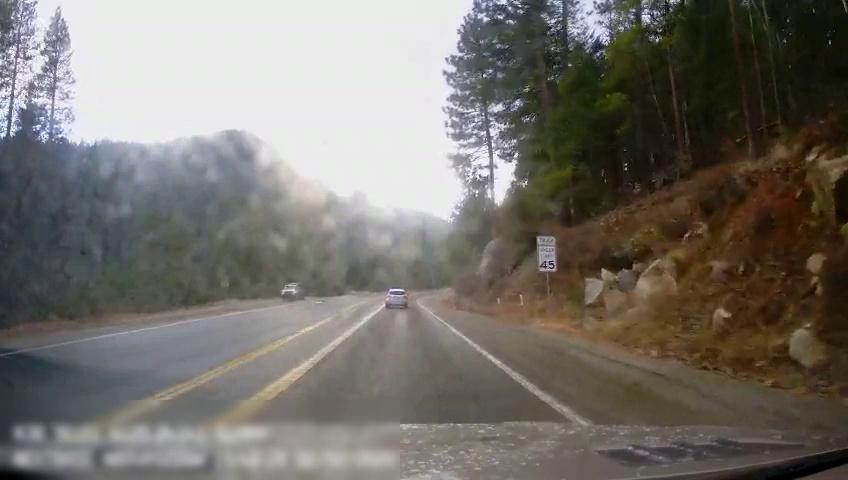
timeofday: Day
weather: Sunny
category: Drivable Space
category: Vehicles | SUV
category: Vehicles | Truck
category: Lanes | Alternate Lane
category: Lanes | Current Lane
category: Lanes | Opposite Lane
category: Lanes | Opposite Lane
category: Lanes | Opposite Lane
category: Lanes | Opposite Lane
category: Traffic | Signs